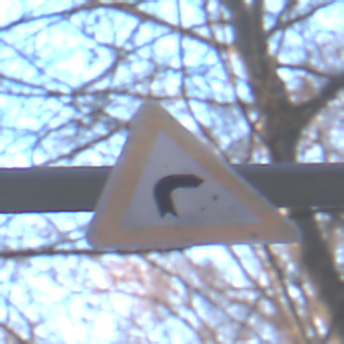
Verkehrszeichen: KurveRechts
Umgebung: Outdoor, Nature
Tageszeit: SunriseSunset
Wetter: Clear
Licht: Natural
Jahreszeit: Autumn
Kontrast: HighContrast